Question: I am trying to target the div so that it would allow me to add a background color to the red area I marked out below.
I have been trying with this #yui_3_10_1_1_1370470471782_587 but not sure if it is the correct one or not. If someone could take a look at it that would be great. Thank you
Here is the link to the page
<URL>

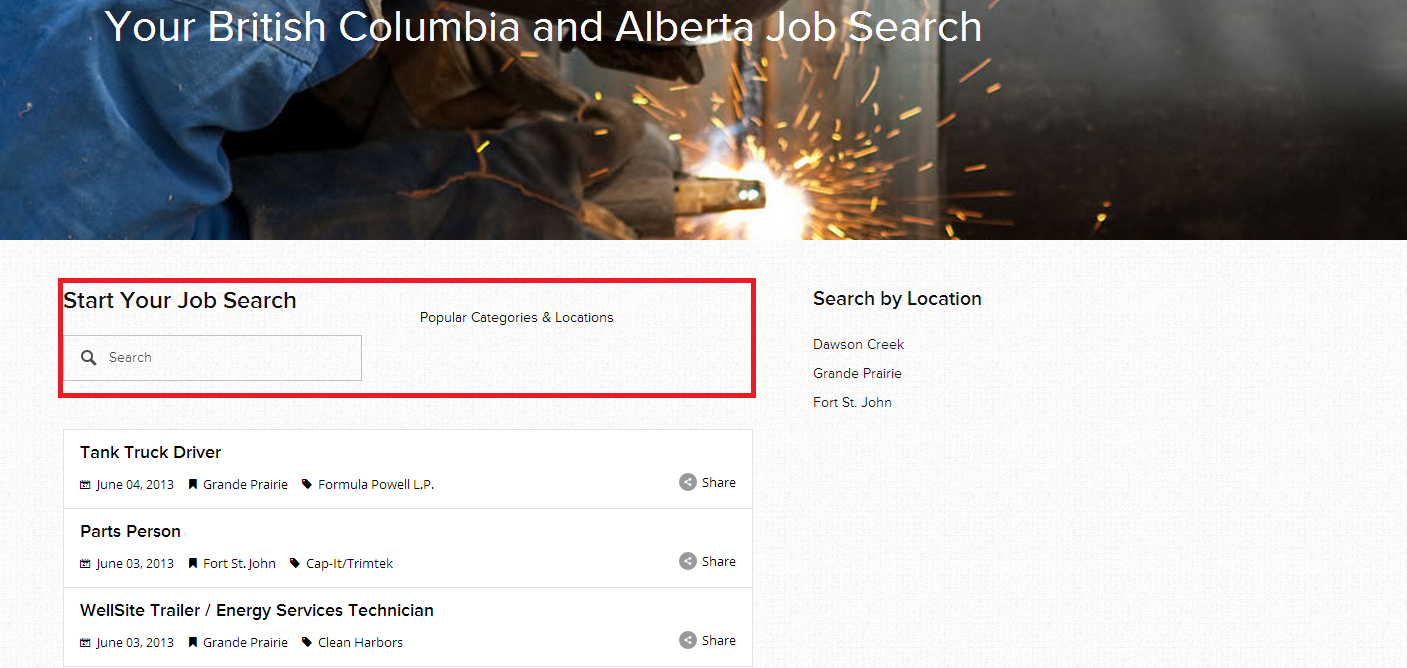
Answer: add this to your css
'''
#page-header-51a2be41e4b0b3ec20471b4b{background-color:red}
'''